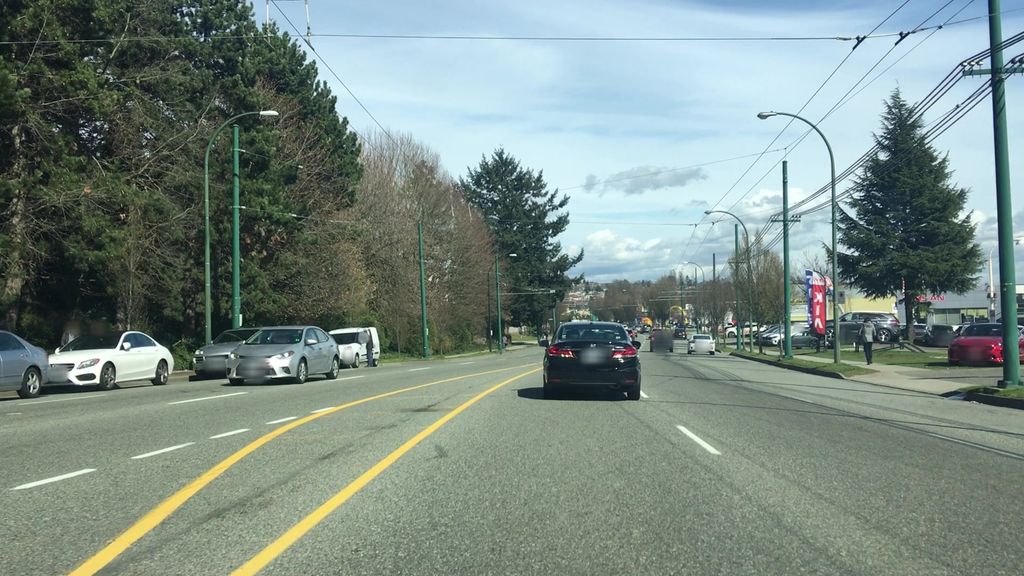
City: vancouver